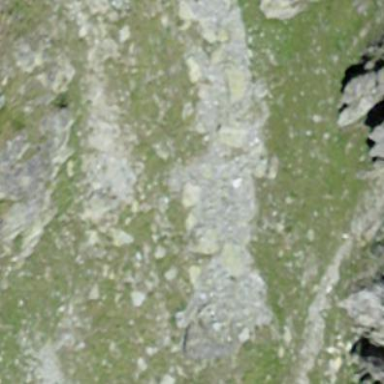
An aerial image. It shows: Scree landscape.